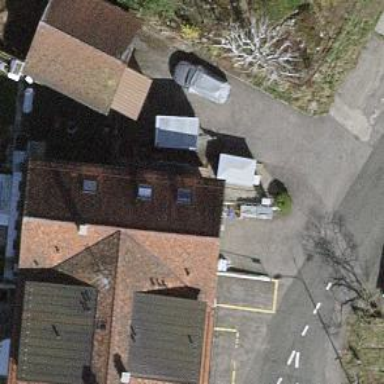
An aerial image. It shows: Simple and straightforward house.